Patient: sex M, age 64
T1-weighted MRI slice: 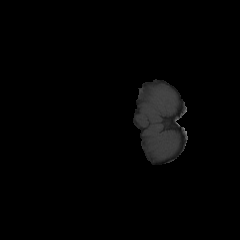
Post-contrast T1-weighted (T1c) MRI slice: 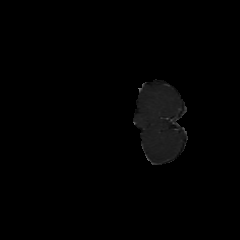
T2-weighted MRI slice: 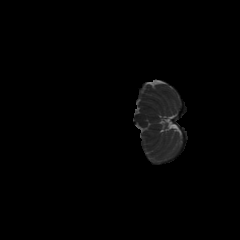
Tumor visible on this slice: no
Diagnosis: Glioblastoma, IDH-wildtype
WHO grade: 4